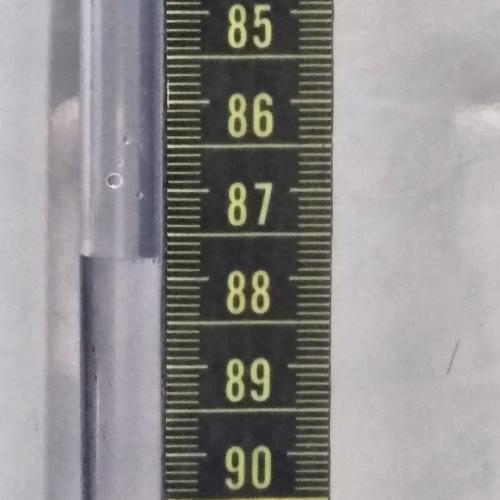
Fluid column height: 87.8 cm